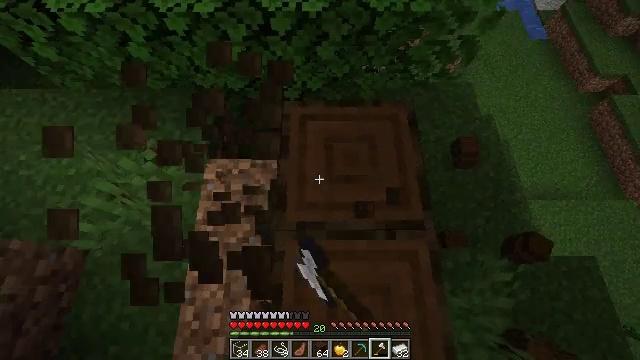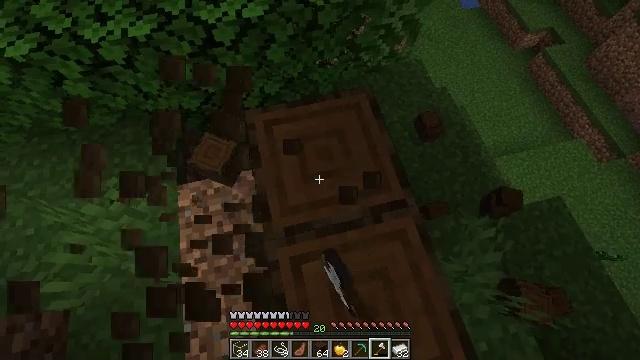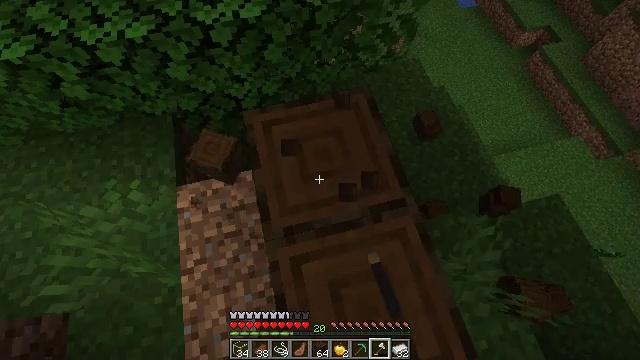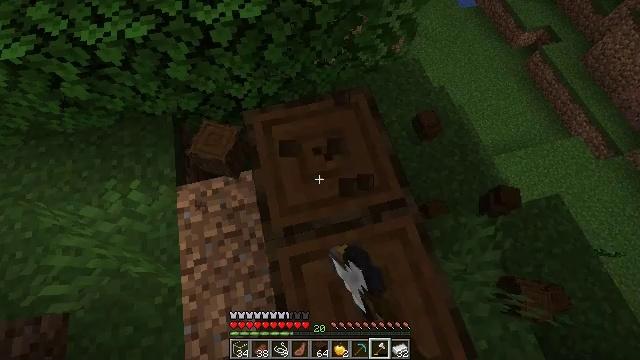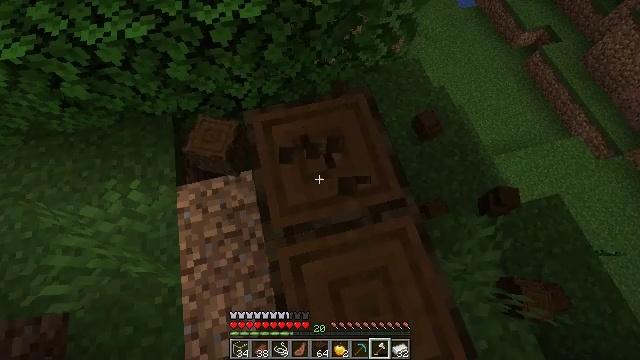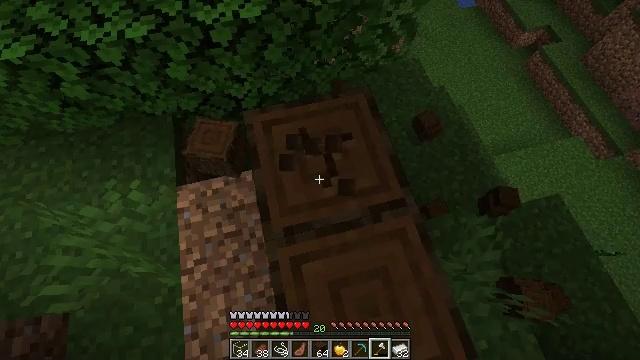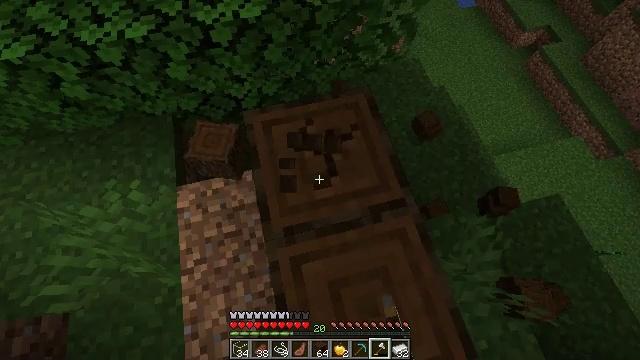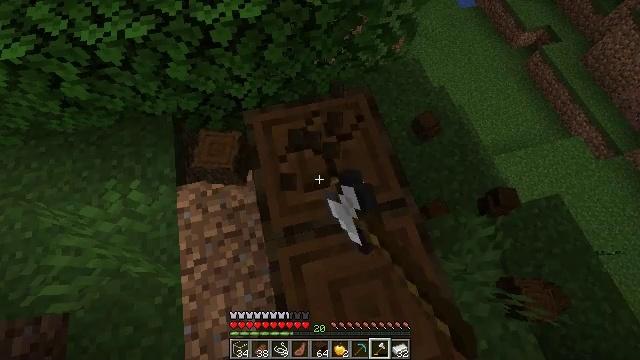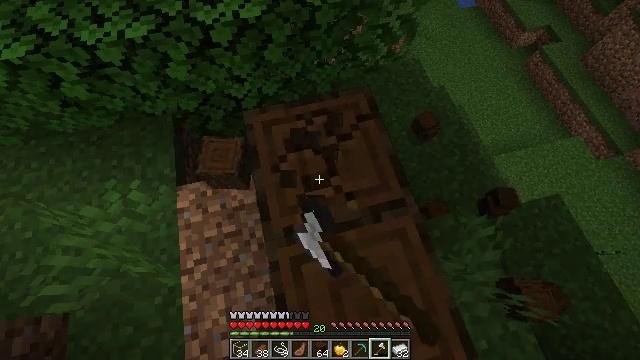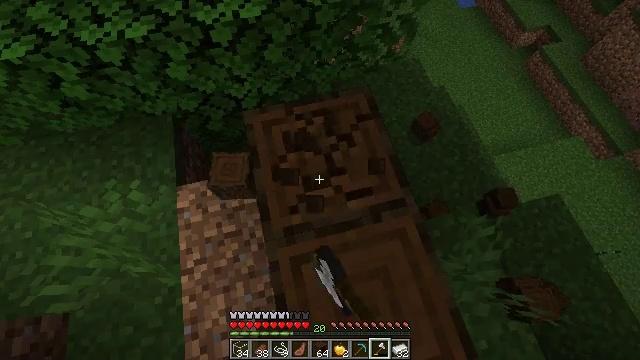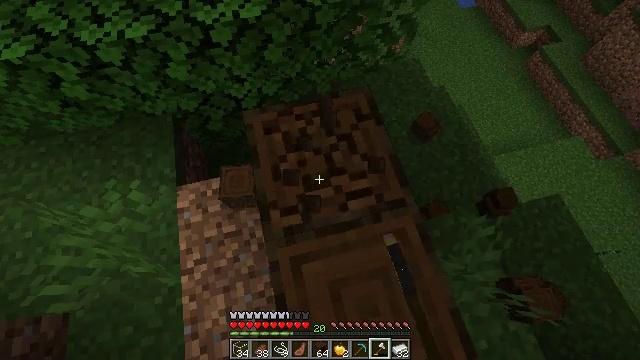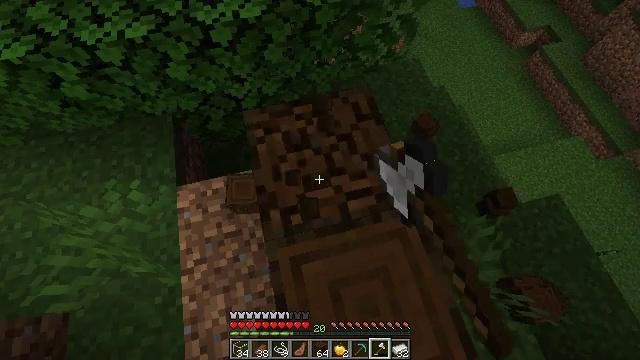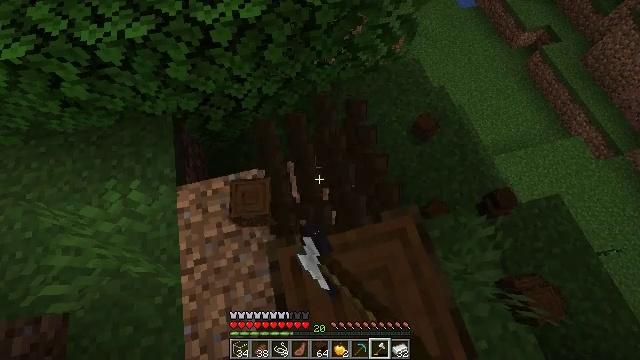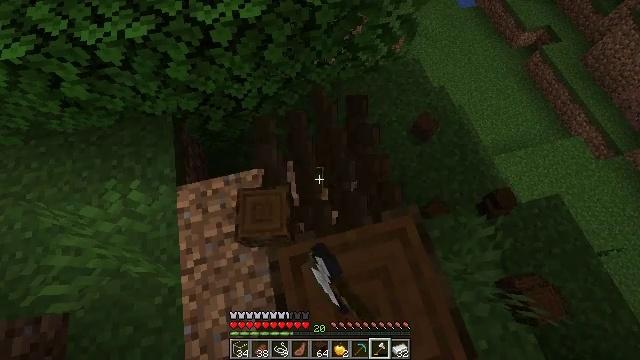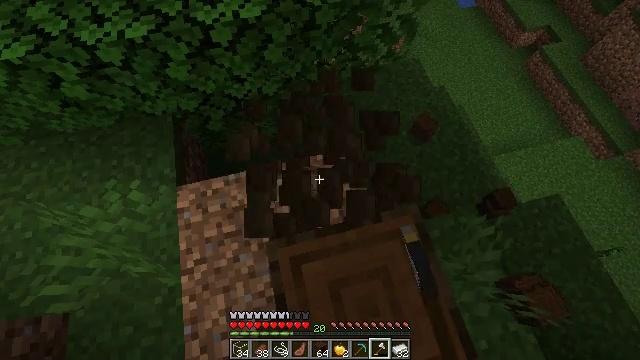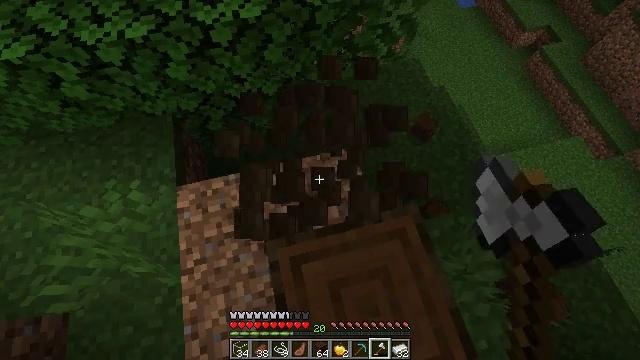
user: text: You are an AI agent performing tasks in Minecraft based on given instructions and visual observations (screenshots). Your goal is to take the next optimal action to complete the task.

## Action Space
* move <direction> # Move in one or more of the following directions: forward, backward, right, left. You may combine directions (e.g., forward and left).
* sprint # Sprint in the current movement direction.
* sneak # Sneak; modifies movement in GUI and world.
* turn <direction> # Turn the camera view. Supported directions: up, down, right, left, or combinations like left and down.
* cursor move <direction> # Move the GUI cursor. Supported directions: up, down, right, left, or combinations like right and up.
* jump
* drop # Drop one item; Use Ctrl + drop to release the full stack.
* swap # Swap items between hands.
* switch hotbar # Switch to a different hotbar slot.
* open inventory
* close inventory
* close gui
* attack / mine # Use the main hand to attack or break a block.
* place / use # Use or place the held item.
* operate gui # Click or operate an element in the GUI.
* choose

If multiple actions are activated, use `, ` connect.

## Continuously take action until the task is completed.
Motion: motion action
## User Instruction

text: Collect dark oak log for building.
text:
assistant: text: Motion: turn right, attack / mine
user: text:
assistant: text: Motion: attack / mine
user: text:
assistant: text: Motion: attack / mine
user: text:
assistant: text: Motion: attack / mine
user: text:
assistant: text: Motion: attack / mine
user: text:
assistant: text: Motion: attack / mine
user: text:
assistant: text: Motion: attack / mine
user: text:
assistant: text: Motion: attack / mine
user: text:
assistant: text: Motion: attack / mine
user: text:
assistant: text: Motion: attack / mine
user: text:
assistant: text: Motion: attack / mine
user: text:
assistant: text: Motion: attack / mine
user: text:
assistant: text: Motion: attack / mine
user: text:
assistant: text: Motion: attack / mine
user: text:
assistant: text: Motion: attack / mine
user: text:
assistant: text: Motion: attack / mine
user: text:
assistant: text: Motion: turn right and down, attack / mine
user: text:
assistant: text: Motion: turn right and down, attack / mine
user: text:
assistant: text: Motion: turn right and down, attack / mine
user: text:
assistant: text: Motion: turn right and down, attack / mine
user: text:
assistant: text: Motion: turn right, attack / mine
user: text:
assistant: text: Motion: turn right, attack / mine
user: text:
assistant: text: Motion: turn right, attack / mine
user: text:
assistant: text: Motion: turn right, attack / mine
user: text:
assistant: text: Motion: attack / mine
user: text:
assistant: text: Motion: attack / mine
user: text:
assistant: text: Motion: attack / mine
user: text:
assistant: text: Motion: attack / mine
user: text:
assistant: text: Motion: turn right, attack / mine
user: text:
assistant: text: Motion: turn right and up, attack / mine